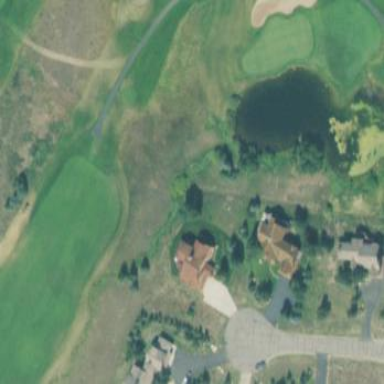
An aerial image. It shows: Golf rough area.